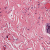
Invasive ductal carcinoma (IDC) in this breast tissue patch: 0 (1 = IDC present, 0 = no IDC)